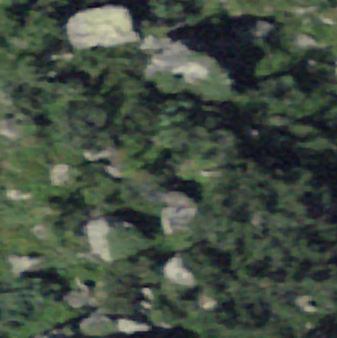
Label: bouldering_area